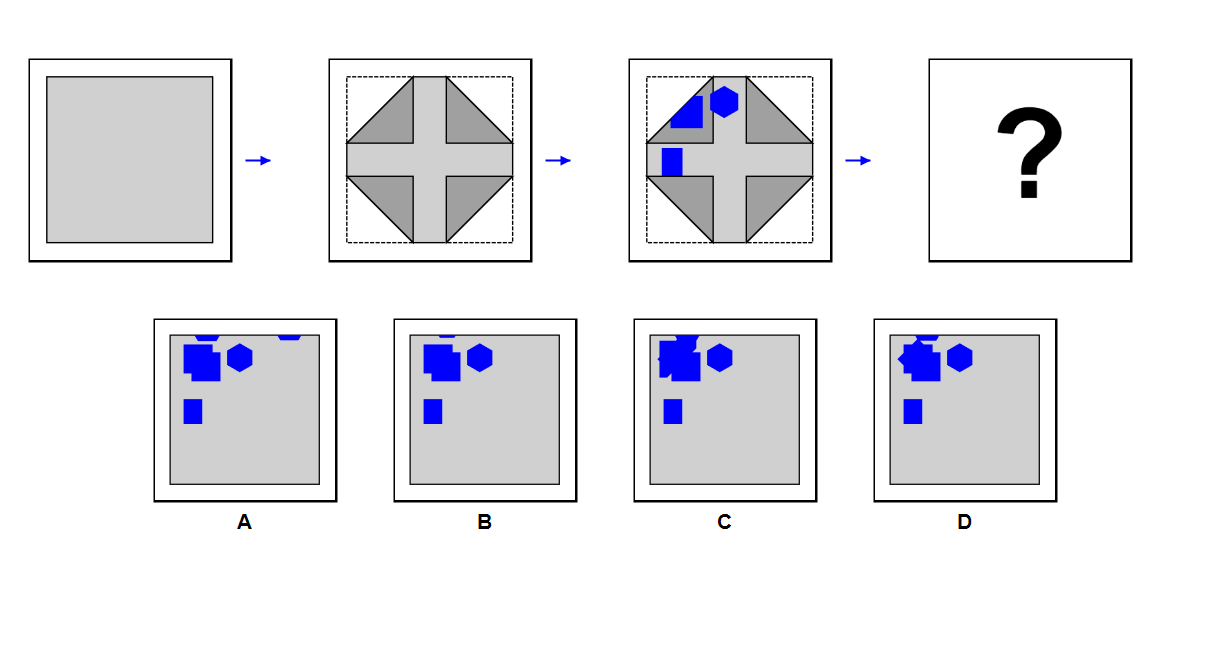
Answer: B